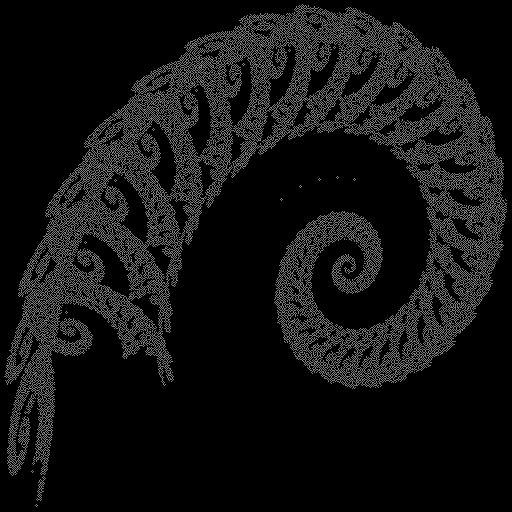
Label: octopuslegs